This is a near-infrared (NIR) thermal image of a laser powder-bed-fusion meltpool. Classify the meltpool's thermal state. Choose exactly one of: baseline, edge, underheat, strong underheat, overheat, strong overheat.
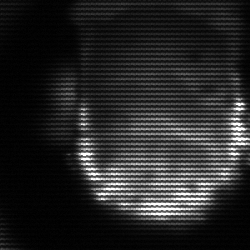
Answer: baseline